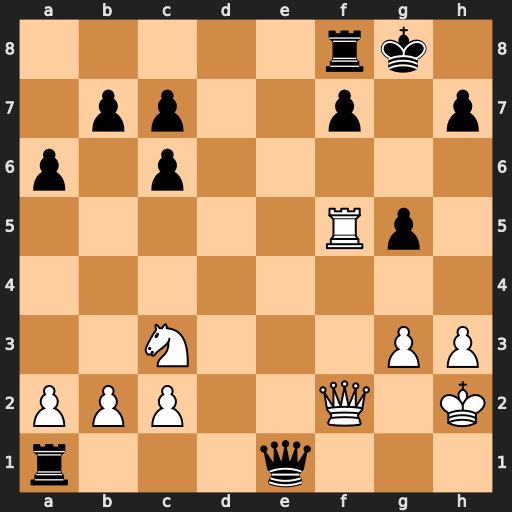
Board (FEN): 5rk1/1pp2p1p/p1p5/5Rp1/8/2N3PP/PPP2Q1K/r3q3
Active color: w
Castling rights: -
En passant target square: -
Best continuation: Rxg5+ Kh8 Qf6#